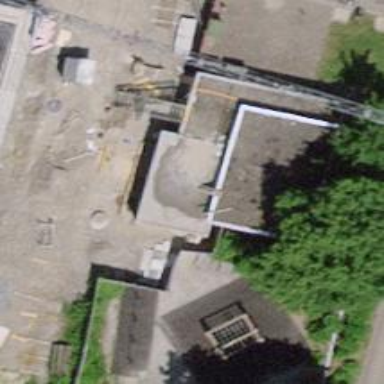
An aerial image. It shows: Service building.